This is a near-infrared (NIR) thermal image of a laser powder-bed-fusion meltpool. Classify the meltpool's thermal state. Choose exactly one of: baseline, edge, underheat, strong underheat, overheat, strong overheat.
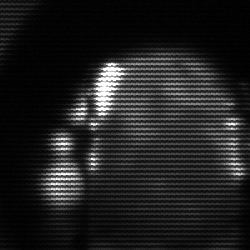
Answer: baseline